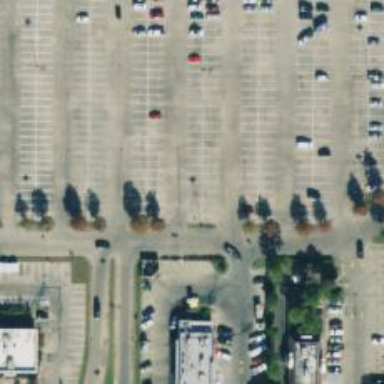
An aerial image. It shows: Parking space.